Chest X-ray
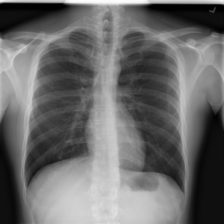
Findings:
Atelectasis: negative
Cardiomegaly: negative
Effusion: negative
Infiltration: positive
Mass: negative
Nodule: negative
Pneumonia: negative
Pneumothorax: negative
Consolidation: negative
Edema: negative
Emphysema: negative
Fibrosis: negative
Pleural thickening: negative
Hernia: negative